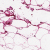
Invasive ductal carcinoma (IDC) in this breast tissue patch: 0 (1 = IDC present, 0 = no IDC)